Interaction volume radius: 5 \u00c5
Interaction volume height: 35 \u00c5
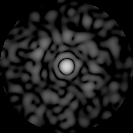
Disorder parameter: 0.8728